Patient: sex M, age 44
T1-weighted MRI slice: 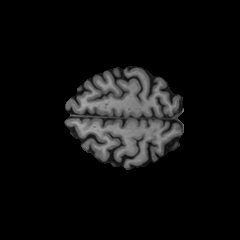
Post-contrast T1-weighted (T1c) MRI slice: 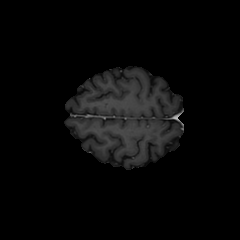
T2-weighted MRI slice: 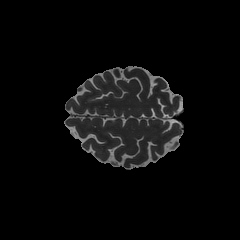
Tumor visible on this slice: no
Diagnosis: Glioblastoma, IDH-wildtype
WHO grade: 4